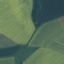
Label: AnnualCrop